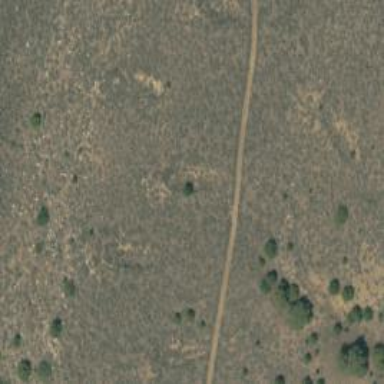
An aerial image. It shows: Path.